Question: I am experiencing a very weird problem with the WPF Toolkit Charts in a .NET 4 environment.
Basically, I just want to customize the ToolTip template for ColumnDataPoints. To accomplish that, I copied the default style for a ColumnDataPoint from the toolkit source code (generic.xaml) into my control resources and changed the TooltipService part like this:
'''
<UserControl.Resources>
<Style TargetType="charts:ColumnDataPoint" x:Key="CustomDataPointStyle">
<Setter Property="Background" Value="Orange" />
<Setter Property="BorderBrush" Value="Black" />
<Setter Property="BorderThickness" Value="1" />
<Setter Property="IsTabStop" Value="False" />
<Setter Property="Template">
<Setter.Value>
<ControlTemplate TargetType="charts:ColumnDataPoint">
<Border BorderBrush="{TemplateBinding BorderBrush}" BorderThickness="{TemplateBinding BorderThickness}" Opacity="0" x:Name="Root">
<VisualStateManager.VisualStateGroups>
<VisualStateGroup x:Name="CommonStates">
<VisualStateGroup.Transitions>
<VisualTransition GeneratedDuration="0:0:0.1" />
</VisualStateGroup.Transitions>
<VisualState x:Name="Normal" />
<VisualState x:Name="MouseOver">
<Storyboard>
<DoubleAnimation Storyboard.TargetName="MouseOverHighlight" Storyboard.TargetProperty="Opacity" To="0.6" Duration="0" />
</Storyboard>
</VisualState>
</VisualStateGroup>
<VisualStateGroup x:Name="SelectionStates">
<VisualStateGroup.Transitions>
<VisualTransition GeneratedDuration="0:0:0.1" />
</VisualStateGroup.Transitions>
<VisualState x:Name="Unselected" />
<VisualState x:Name="Selected">
<Storyboard>
<DoubleAnimation Storyboard.TargetName="SelectionHighlight" Storyboard.TargetProperty="Opacity" To="0.6" Duration="0" />
</Storyboard>
</VisualState>
</VisualStateGroup>
<VisualStateGroup x:Name="RevealStates">
<VisualStateGroup.Transitions>
<VisualTransition GeneratedDuration="0:0:0.5" />
</VisualStateGroup.Transitions>
<VisualState x:Name="Shown">
<Storyboard>
<DoubleAnimation Storyboard.TargetName="Root" Storyboard.TargetProperty="Opacity" To="1" Duration="0" />
</Storyboard>
</VisualState>
<VisualState x:Name="Hidden">
<Storyboard>
<DoubleAnimation Storyboard.TargetName="Root" Storyboard.TargetProperty="Opacity" To="0" Duration="0" />
</Storyboard>
</VisualState>
</VisualStateGroup>
</VisualStateManager.VisualStateGroups>
<Grid Background="{TemplateBinding Background}">
<Rectangle>
<Rectangle.Fill>
<LinearGradientBrush>
<GradientStop Color="#77ffffff" Offset="0" />
<GradientStop Color="#00ffffff" Offset="1" />
</LinearGradientBrush>
</Rectangle.Fill>
</Rectangle>
<Border BorderBrush="#ccffffff" BorderThickness="1">
<Border BorderBrush="#77ffffff" BorderThickness="1" />
</Border>
<Rectangle x:Name="SelectionHighlight" Fill="Red" Opacity="0" />
<Rectangle x:Name="MouseOverHighlight" Fill="White" Opacity="0" />
</Grid>
<ToolTipService.ToolTip>
<StackPanel>
<ContentControl Content="Custom ToolTip" FontWeight="Bold"/>
<ContentControl Content="{TemplateBinding FormattedDependentValue}"/>
</StackPanel>
</ToolTipService.ToolTip>
</Border>
</ControlTemplate>
</Setter.Value>
</Setter>
</Style>
'''
Now, the problem is that as soon as I apply my CustomDataPointStyle (even if I don't change anything!), the ColumnSeries doesn't show at all in my chart.
'''
<Grid x:Name="ChartGrid" DataContext="{Binding}">
<charts:Chart x:Name="Chart1" Margin="5,0,0,0"
VerticalAlignment="Stretch" HorizontalAlignment="Stretch"
Title="{Binding Path=Title}">
<charts:Chart.Axes>
<charts:CategoryAxis Orientation="X" Title="{Binding Path=XAxisTitle}" Location="Bottom" />
<charts:CategoryAxis Orientation="Y" Title="{Binding Path=YAxisTitle}" Location="Right" ShowGridLines="True" />
</charts:Chart.Axes>
<charts:ColumnSeries x:Name="ColumnSeries" Title="{Binding Path=SeriesTitle}"
ItemsSource="{Binding Path=Data}" DataPointStyle="{StaticResource CustomDataPointStyle}"
DependentValueBinding="{Binding Path=Value}" IndependentValueBinding="{Binding Path=Key}">
</charts:ColumnSeries>
</charts:Chart>
'''
results in this:

I guess that I am missing a VisualState or something that actually renders the chart but how can that be, given that I copied(!) the original style? The Toolkit is made for .NET 3.5 and I have to use .NET 4 in my application - could that be the reason?
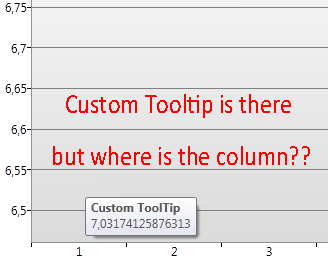
Answer: Oh dear, I found the answer: I replaced the System.Windows.DataVisualization.Toolkit.dll for .NET 3.5 with the 4.0 version <URL> and now it's working!